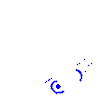
Particle: kaon